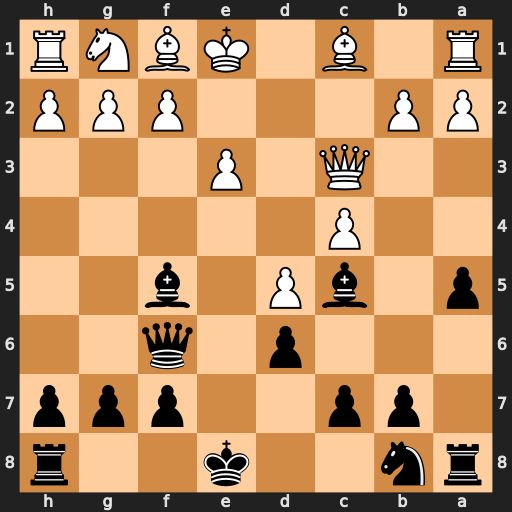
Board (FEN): rn2k2r/1pp2ppp/3p1q2/p1bP1b2/2P5/2Q1P3/PP3PPP/R1B1KBNR
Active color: b
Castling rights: KQkq
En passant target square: -
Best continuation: Bb4 Bd2 Bxc3